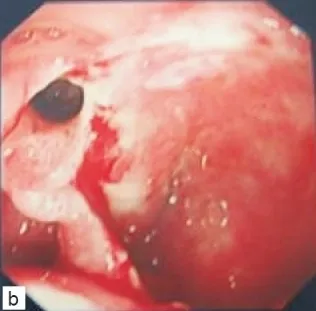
Resolution of duodenal obstruction with internal fistula on duodenal wall.
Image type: endoscopy (airway_endoscopy)